Aerial crown-view tile of a tropical tree (Barro Colorado Island, Panama), acquired 20250414:
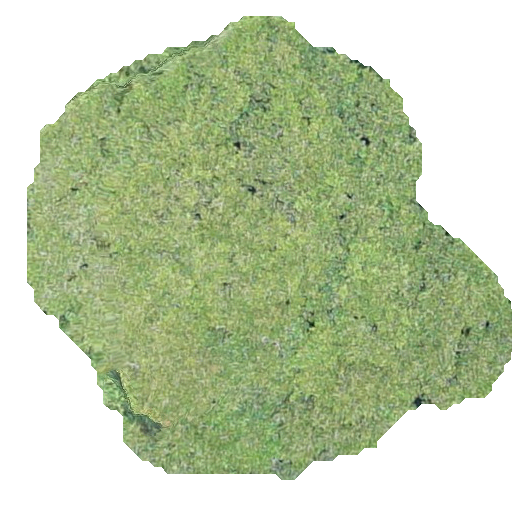
Species: Prioria copaifera
GBIF accepted scientific name: Prioria copaifera
Crown area: 231.493 m²